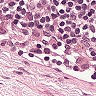
Metastatic tissue present: no